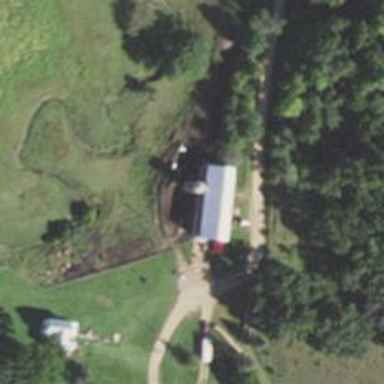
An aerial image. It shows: Silo.